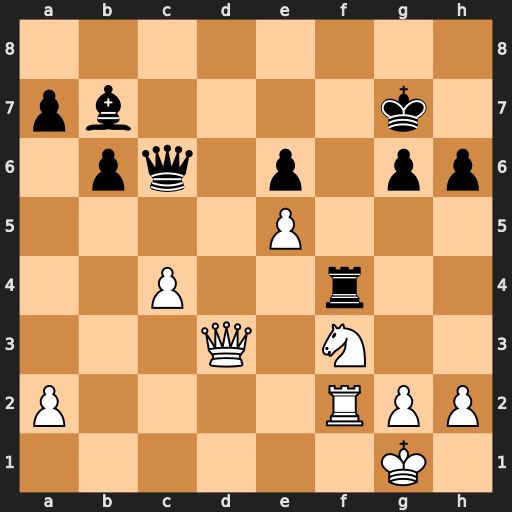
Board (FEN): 8/pb4k1/1pq1p1pp/4P3/2P2r2/3Q1N2/P4RPP/6K1
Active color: w
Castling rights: -
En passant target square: -
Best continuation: Nd4 Rxd4 Qxd4